Question: I have a project in PHPStorm which I've set up a deployment location on an Amazon EC2 server. When I right click on a HTML file now, I get the following option:

"amazon" is the name of the deployment location I've configured.
Before I added a deployment location, the same option above used to open my file on my localhost.
Is there a way to do the same now that I've added a deployment location? I would like to have a short-cut that allows me to look at my files in real-time without having to upload them onto my deployment machine first.
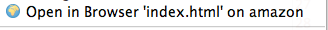
Answer: I ended up taking off the default marker from the deployment profile which allowed me to run a local server using the shortcut mentioned above and still sync with the remote server using my normal keyboard binding.